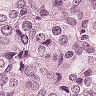
Metastatic tissue present: yes